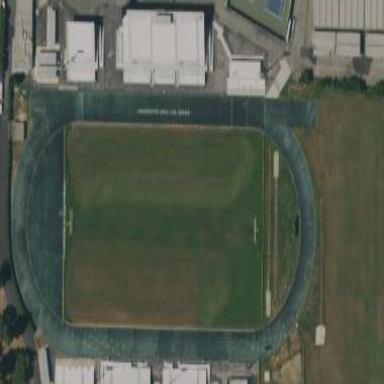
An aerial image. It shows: American football pitch.